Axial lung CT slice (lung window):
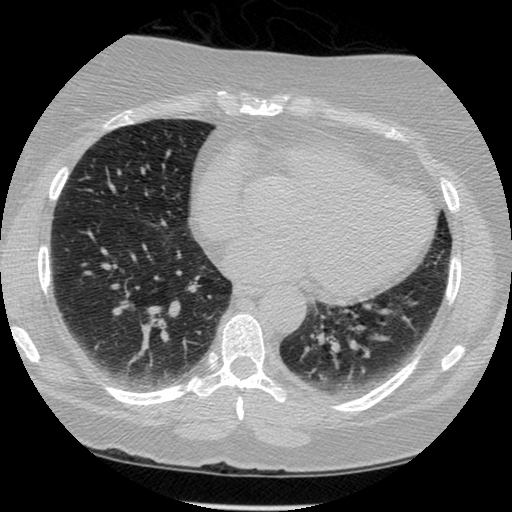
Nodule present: no